Question: I have JPanel inside vertical JSplitPane. JPanel contains jlabels and jtextfields. When I shrink height of JPanel by moving JSplitPane's divider All components in jpanel are resized themselves. How to tell them not to resize when height of parent jpanel shrinks.
I cannot size minSize for JPanel because it makes impossible for JSplitPane to move divider.
'''
JSplitPane splitPane = new JSplitPane(JSplitPane.VERTICAL_SPLIT);
splitPane.setDividerSize(10);
splitPane.setOneTouchExpandable(true);
JPanel searchPanel = createSearchPanel();
splitPane.setDividerLocation(searchPanel.getPreferredSize().height + 5);
splitPane.setTopComponent(searchPanel);
'''
As you see there is 'searchPanel'. Let's see it:
'''
JPanel searchPanel = new JPanel(new GridBagLayout()) {
Dimension minSize = new Dimension(200, 0);
@Override
public Dimension getMinimumSize() {
return minSize;
}
};
searchPanel.setBorder(BorderFactory.createTitledBorder("Search query"));
GridBagConstraints gbc = new GridBagConstraints(0, 0, 1, 1, 0, 0,
GridBagConstraints.LINE_START, GridBagConstraints.HORIZONTAL,
new Insets(5, 2, 5, 3), 0, 0);
searchPanel.add(eventLabel, gbc);
gbc.gridx = 1;
gbc.gridwidth = 3;
searchPanel.add(eventLabelField, gbc);
gbc.gridx = 0;
gbc.gridy = 1;
gbc.gridwidth = 1;
searchPanel.add(timestampLabel, gbc);
gbc.gridx = 1;
searchPanel.add(timestampStartField, gbc);
gbc.gridx = 2;
searchPanel.add(timestammpToLabel, gbc);
gbc.gridx = 3;
searchPanel.add(timestampEndField, gbc);
gbc.gridx = 0;
gbc.gridy = 2;
searchPanel.add(locationLabel, gbc);
gbc.gridx = 1;
gbc.gridy = 2;
gbc.gridwidth = 3;
searchPanel.add(locationField, gbc);
gbc.gridx = 0;
gbc.gridy = 3;
gbc.gridwidth = 1;
searchPanel.add(durationMagnitudeLabel, gbc);
gbc.gridx = 1;
gbc.gridy = 3;
searchPanel.add(durationMagnitudeMinField, gbc);
gbc.gridx = 2;
searchPanel.add(durationToLabel, gbc);
gbc.gridx = 3;
searchPanel.add(durationMagnitudeMaxField, gbc);
gbc.gridx = 1;
gbc.gridy = 4;
gbc.gridwidth = 2;
gbc.anchor = GridBagConstraints.PAGE_END;
gbc.weighty = 1.0;
gbc.ipadx = 2;
gbc.ipady = 2;
gbc.insets = new Insets(15, 0, 0, 0);
searchPanel.add(searchButton, gbc);
'''
When I move up vertical divider the height of searchPanel shrinks and components look like:

You see that jtextFields got much smaller than they were after I moved divider up
Please, help me here.
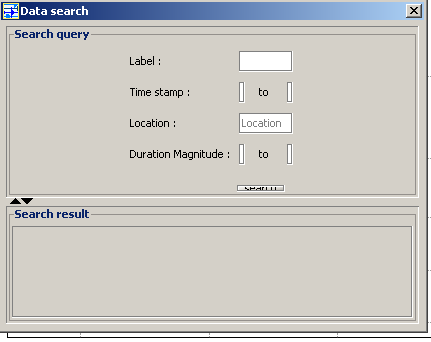
Answer: I have changed your code. Use property of GridBagConstraint with GridBagConstraints.HORIZONTAL fill, it helps components to fill their cell properly.
Example code:
'''
JPanel searchPanel = new JPanel(new GridBagLayout()) {
Dimension minSize = new Dimension(200, 0);
@Override
public Dimension getMinimumSize() {
return minSize;
}
};
searchPanel.setBorder(BorderFactory.createTitledBorder("Search query"));
GridBagConstraints gbc = new GridBagConstraints(0, 0, 1, 1, 0, 0,
GridBagConstraints.LINE_START, GridBagConstraints.HORIZONTAL,
new Insets(5, 2, 5, 3), 0, 0);
searchPanel.add(new JLabel("1"), gbc);
gbc.gridx = 1;
gbc.gridwidth = 3;
gbc.weightx = 1;
searchPanel.add(new JTextField(), gbc);
gbc.gridx = 0;
gbc.gridy = 1;
gbc.gridwidth = 1;
gbc.weightx = 0;
searchPanel.add(new JLabel("1"), gbc);
gbc.gridx = 1;
gbc.weightx = 1;
searchPanel.add(new JTextField(), gbc);
gbc.gridx = 2;
gbc.weightx = 0;
searchPanel.add(new JLabel("1"), gbc);
gbc.gridx = 3;
gbc.weightx = 1;
searchPanel.add(new JTextField(), gbc);
gbc.gridx = 0;
gbc.gridy = 2;
gbc.weightx = 0;
searchPanel.add(new JLabel("1"), gbc);
gbc.gridx = 1;
gbc.gridy = 2;
gbc.gridwidth = 3;
gbc.weightx = 1;
searchPanel.add(new JTextField(), gbc);
gbc.gridx = 0;
gbc.gridy = 3;
gbc.gridwidth = 1;
gbc.weightx = 0;
searchPanel.add(new JLabel("1"), gbc);
gbc.gridx = 1;
gbc.gridy = 3;
gbc.weightx = 1;
searchPanel.add(new JTextField(), gbc);
gbc.gridx = 2;
gbc.weightx = 0;
searchPanel.add(new JLabel("1"), gbc);
gbc.gridx = 3;
gbc.weightx = 1;
searchPanel.add(new JTextField(), gbc);
gbc.gridx = 1;
gbc.gridy = 4;
gbc.gridwidth = 2;
gbc.anchor = GridBagConstraints.PAGE_END;
gbc.weighty = 1.0;
gbc.ipadx = 2;
gbc.ipady = 2;
gbc.insets = new Insets(15, 0, 0, 0);
gbc.weightx = 0;
searchPanel.add(new JButton("b"), gbc);
return searchPanel;
'''
Watch <URL>
Results:

Edit: Sorry, I'm using awful names for labels)